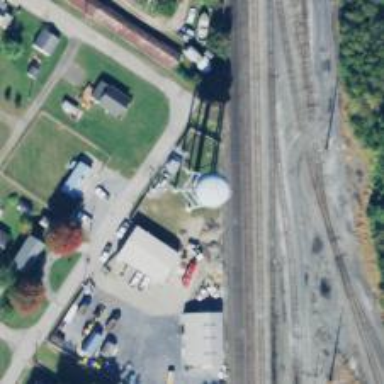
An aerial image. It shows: Water tower that is man-made.